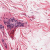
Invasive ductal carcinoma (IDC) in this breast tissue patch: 0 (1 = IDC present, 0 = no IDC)